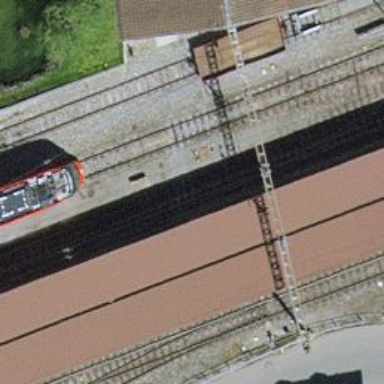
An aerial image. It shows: Narrow-gauge railway track with 1 electrified contact line.